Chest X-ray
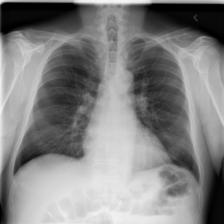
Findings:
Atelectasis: negative
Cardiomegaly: negative
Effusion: negative
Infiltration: negative
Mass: negative
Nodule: negative
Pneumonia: negative
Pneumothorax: negative
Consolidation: negative
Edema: negative
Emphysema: negative
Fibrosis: negative
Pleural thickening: negative
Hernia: negative